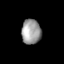
Tissue: skin
Cell type: Epithelial cells
Senescence score: 0.9295
Nuclear area (px): 473
Mean DAPI intensity: 156.446